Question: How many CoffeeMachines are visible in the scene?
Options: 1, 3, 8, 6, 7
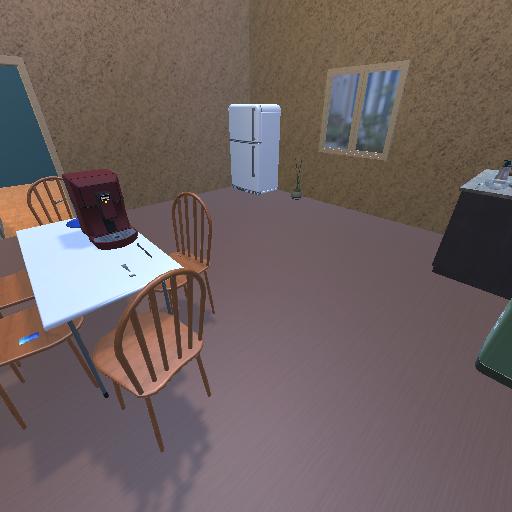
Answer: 1